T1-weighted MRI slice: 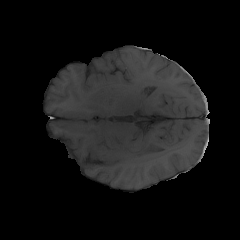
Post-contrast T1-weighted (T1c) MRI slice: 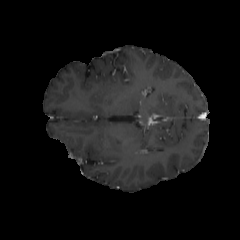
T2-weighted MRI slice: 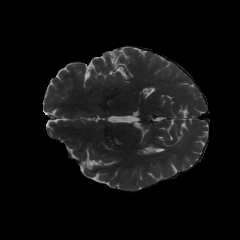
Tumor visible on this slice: no